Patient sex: F
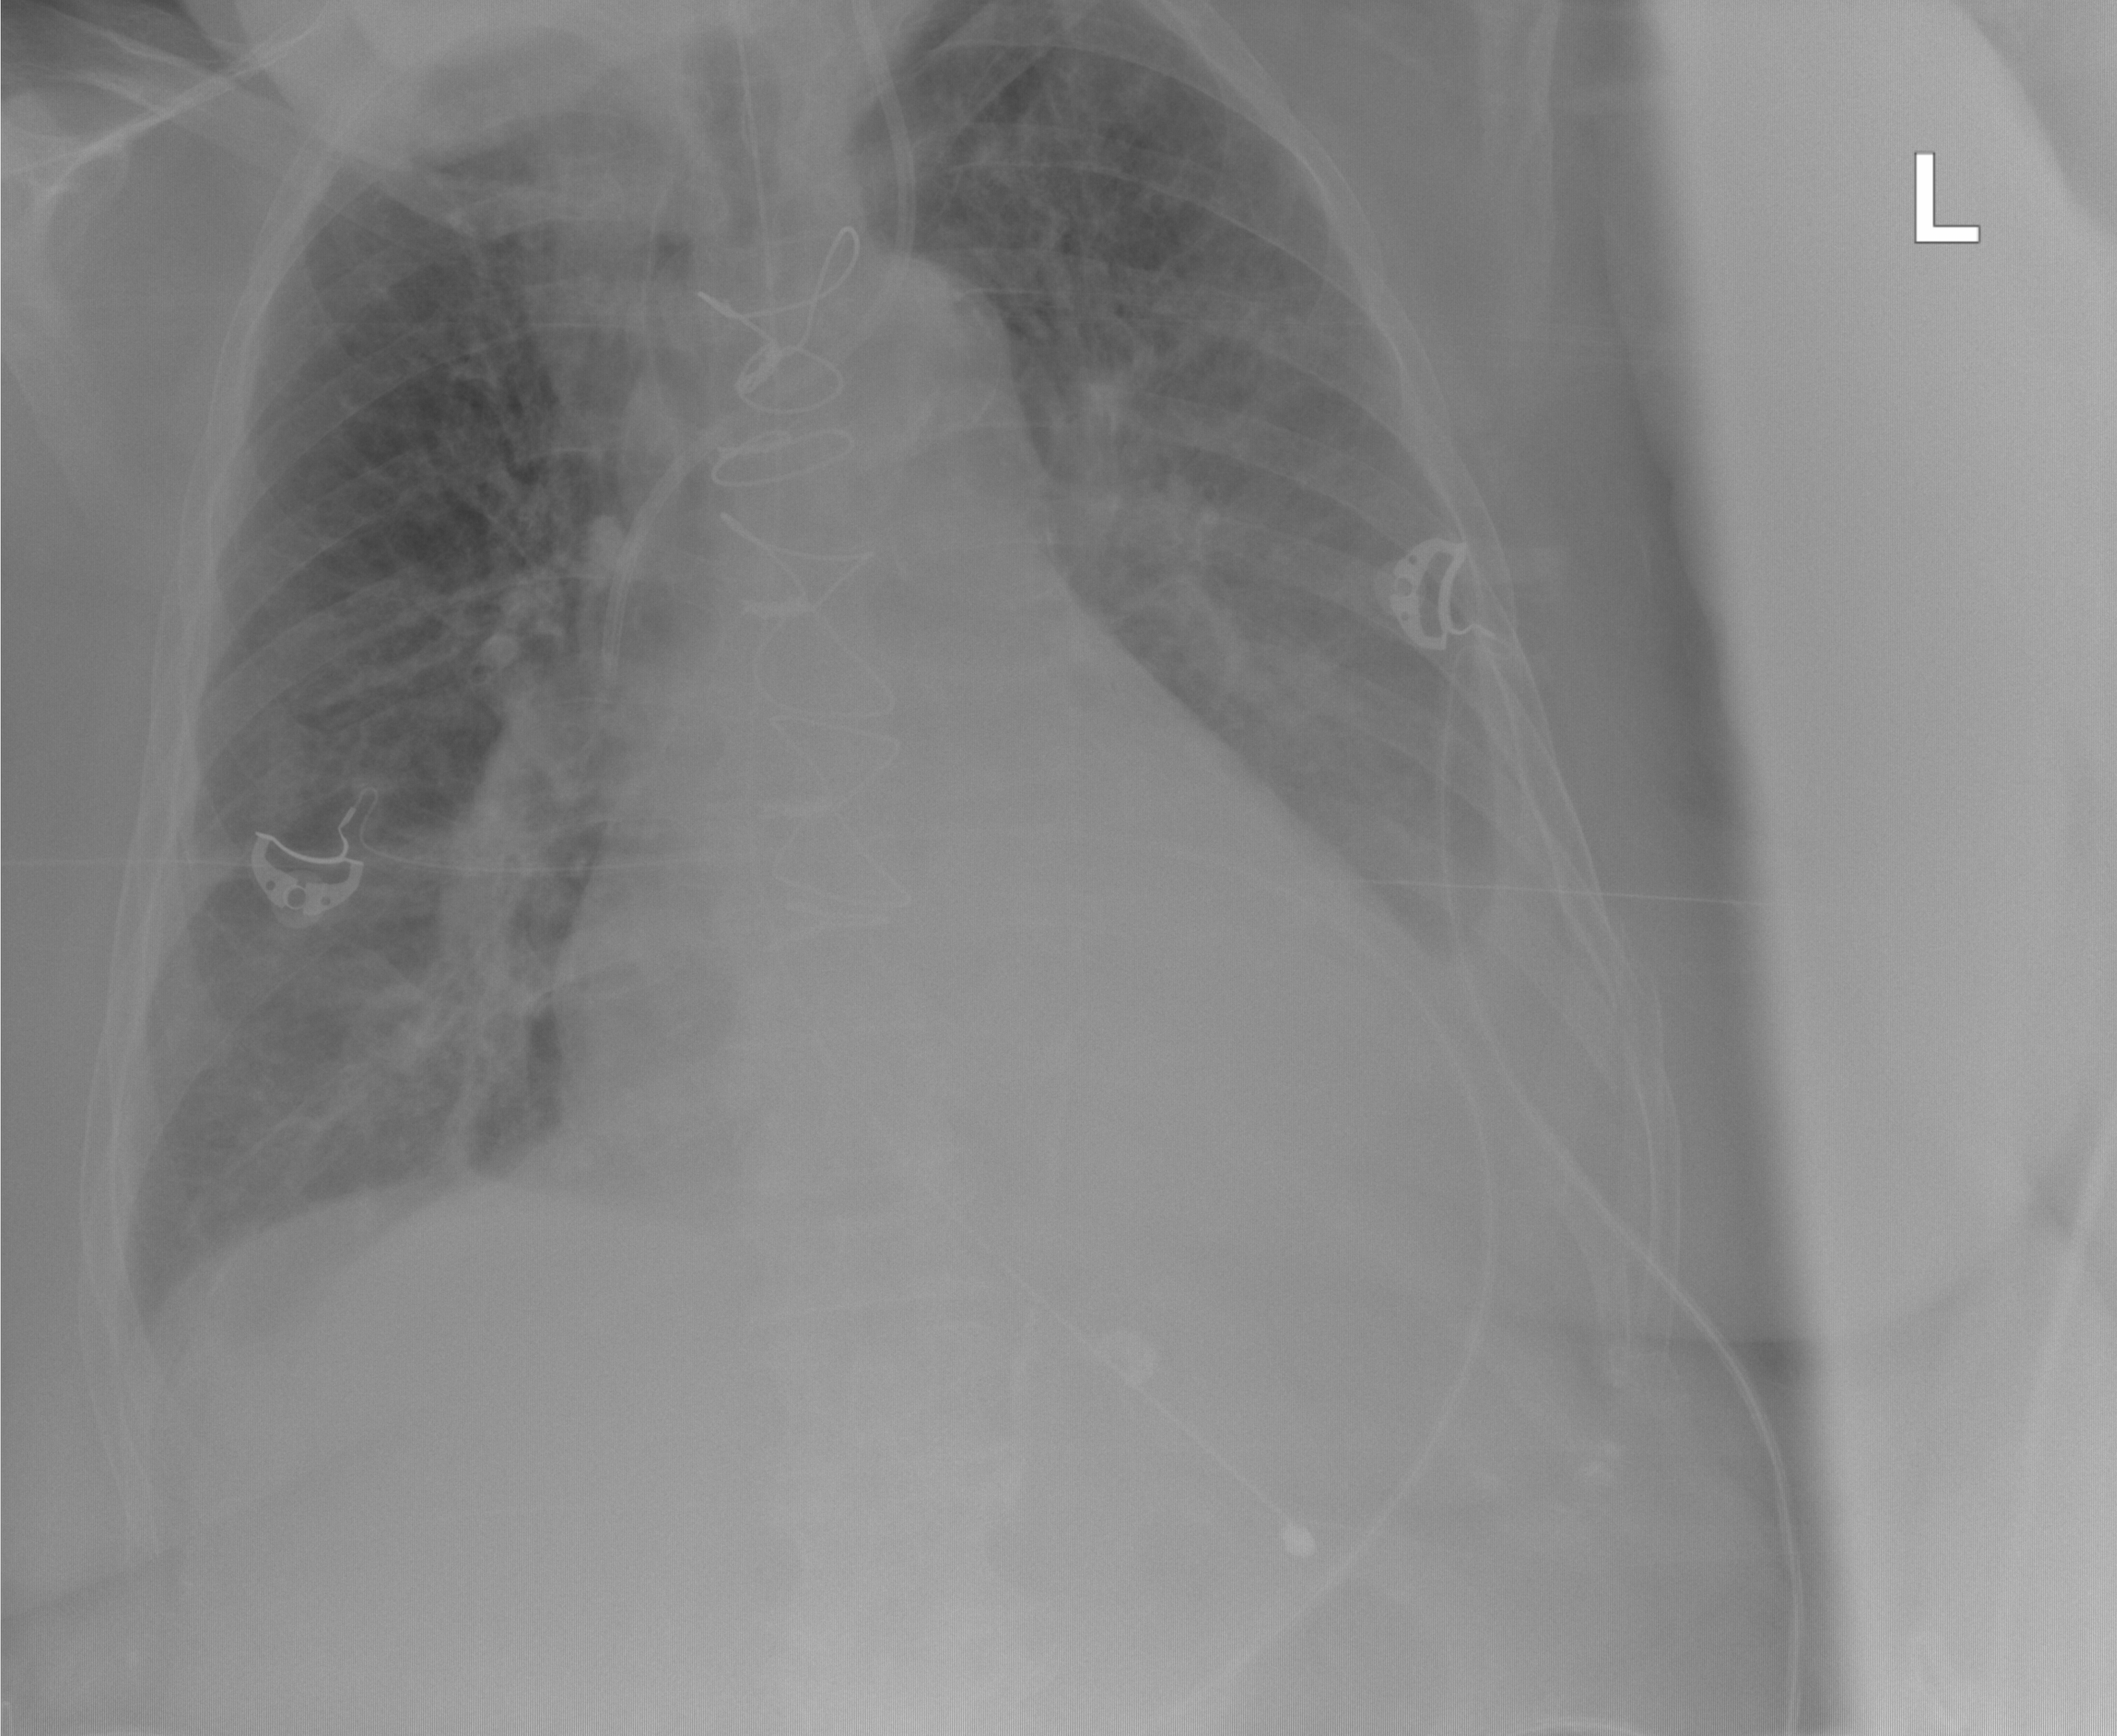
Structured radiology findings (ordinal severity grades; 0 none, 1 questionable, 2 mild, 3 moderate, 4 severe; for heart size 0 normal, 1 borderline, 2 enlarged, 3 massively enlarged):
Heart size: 2
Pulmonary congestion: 2
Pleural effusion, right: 0
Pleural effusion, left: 3
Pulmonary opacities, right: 2
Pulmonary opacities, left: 0
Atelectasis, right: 2
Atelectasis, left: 2